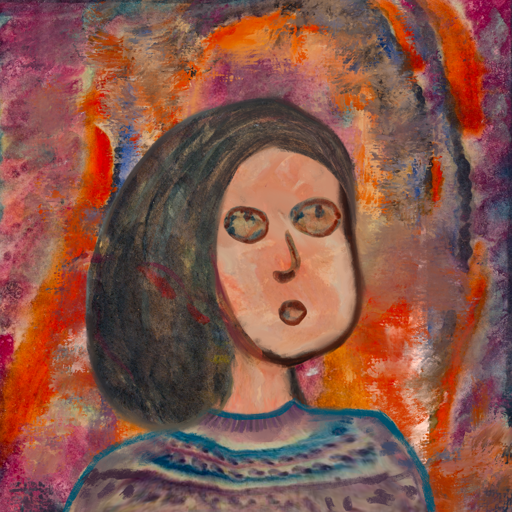
Background: Experience, Head And Neck Side: Roy_Bahadur, Face Side: Orphan, Bust: HillGirl, Hair Side: Gypsy_Mother, Head Accessory: Blank, Second Necklace: Blank, Necklace: Blank, Baby: Blank